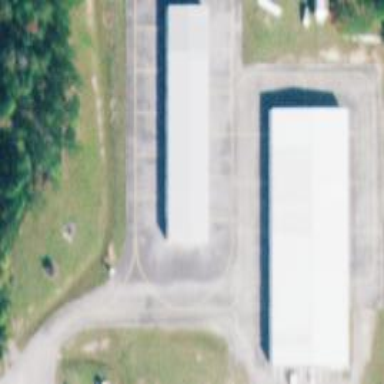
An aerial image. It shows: Apron at the airport with asphalt surface.